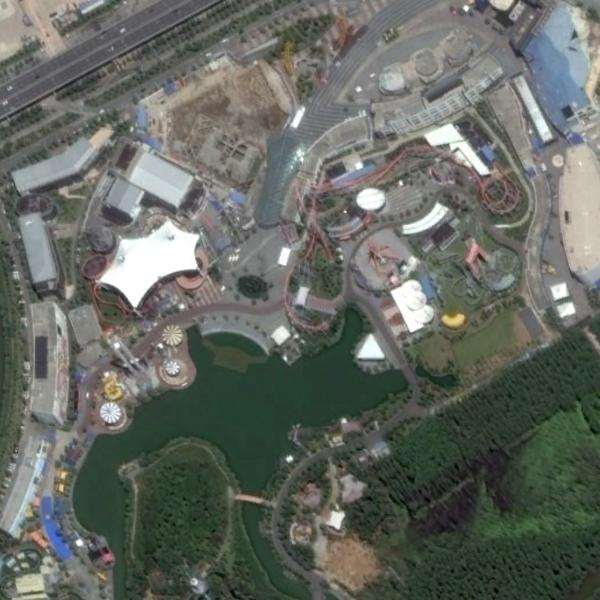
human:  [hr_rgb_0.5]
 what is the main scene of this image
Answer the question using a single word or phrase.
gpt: park